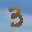
Label: 3